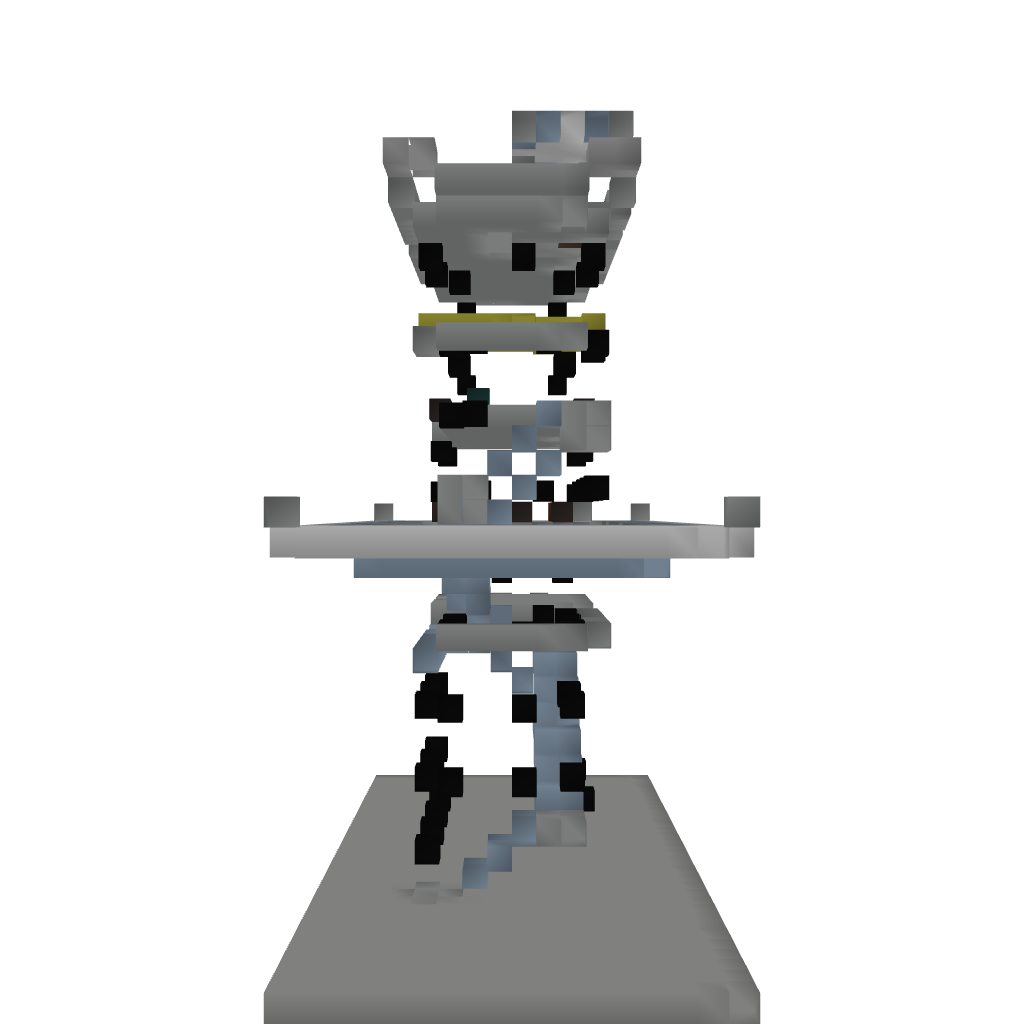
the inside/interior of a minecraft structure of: medium castle